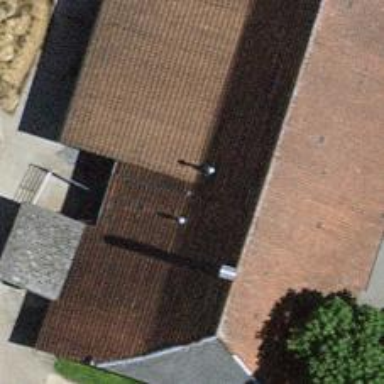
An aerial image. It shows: Farm building.